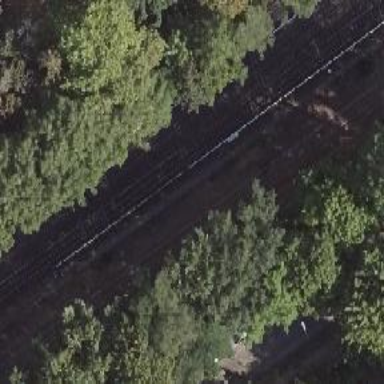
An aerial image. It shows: Railway switch with the turnout side on the left.